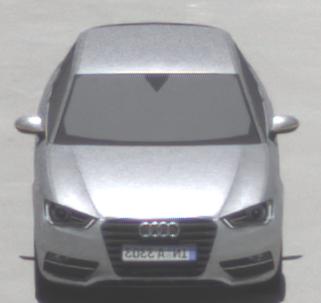
Make: Audi
Model: A3 1.2 TFSI
Detailed model: A3 (8V)
Model produced from: 2013/02
Model produced until: 2014/05
Doors: 3
Color: white
Road condition: dry road
Daytime: midday
Contrast: high contrast